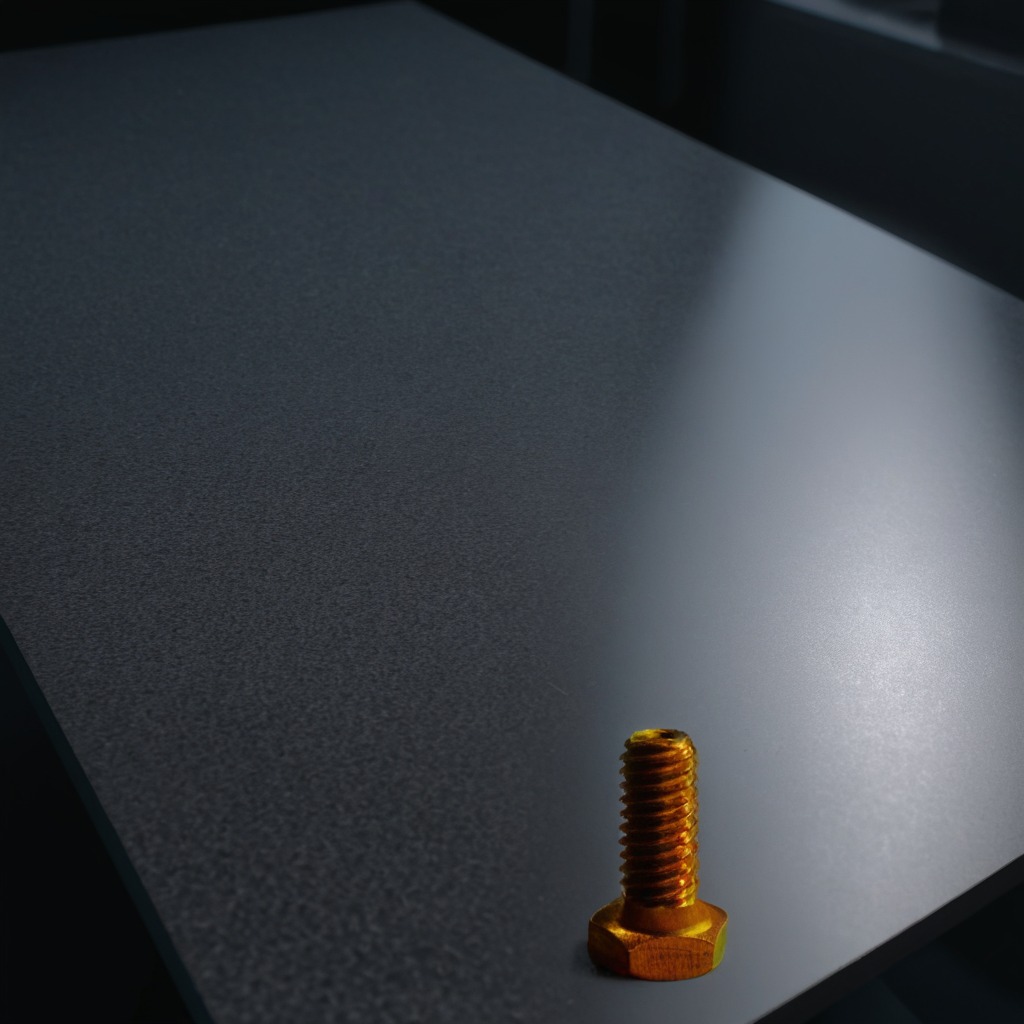
A metal screw is lying on a clean granite table inside a workshop at night dim ambient light soft shadows worn but